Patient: sex M, age 52
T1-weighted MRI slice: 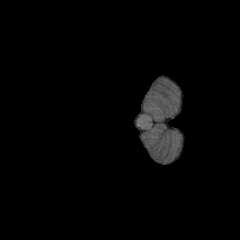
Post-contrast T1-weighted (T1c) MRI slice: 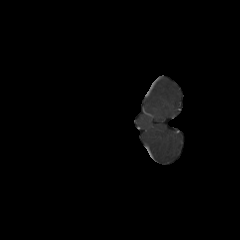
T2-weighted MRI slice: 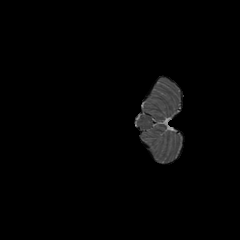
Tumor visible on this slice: no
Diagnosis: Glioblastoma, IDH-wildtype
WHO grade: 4